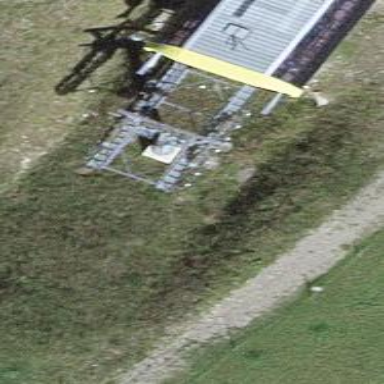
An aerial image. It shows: Pylon used for aerialway.